Interaction volume radius: 5 \u00c5
Interaction volume height: 10 \u00c5
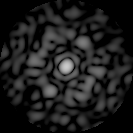
Disorder parameter: 0.8824